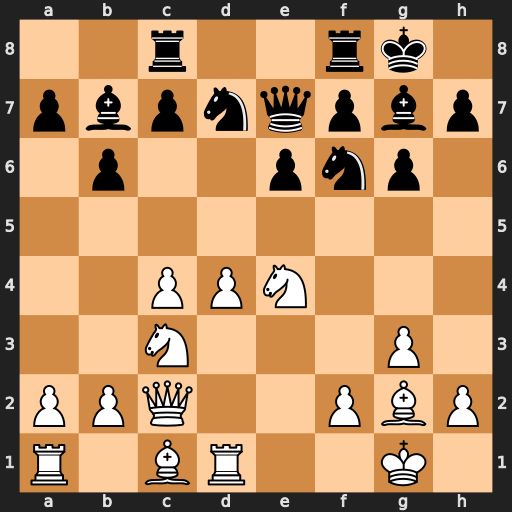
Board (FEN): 2r2rk1/pbpnqpbp/1p2pnp1/8/2PPN3/2N3P1/PPQ2PBP/R1BR2K1
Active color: w
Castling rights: -
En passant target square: -
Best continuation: Nxf6+ Nxf6 Bxb7